Question: I'm using the helper below to export data from our website into a simple Excel spreadsheet. I use the 'CreateAndFormateWorksheet' method to... create and format a worksheet so that all 'datetime' data types will be preserved as well as leading zeros.
This works great, however the fomatting isn't being applied to the last row of the spreadsheet.
I've done some research and can't find anything on the topic, so I'm thinking I must have some setting either out of place or used incorrectly. Any ideas?
'''
public static void ExportData<T>(HttpResponseBase Response, List<T> dataSet, string filename)
{
var pck = new OfficeOpenXml.ExcelPackage();
var ws = CreateAndFormatWorksheet(pck, dataSet);
Response.Clear();
Response.ContentType = "application/vnd.openxmlformats-officedocument.spreadsheetml.sheet";
Response.AddHeader("content-disposition", "attachment; filename=" + filename + ".xlsx");
Response.BinaryWrite(pck.GetAsByteArray());
Response.Flush();
Response.End();
}
private static ExcelWorksheet CreateAndFormatWorksheet<T>(OfficeOpenXml.ExcelPackage pck, List<T> dataSet)
{
ExcelWorksheet ws = pck.Workbook.Worksheets.Add("Monet_Export_" + DateTime.Now.ToString());
ws.Cells["A1"].LoadFromCollection(dataSet, true);
dynamic first = dataSet[0];
string rowCount = dataSet.Count.ToString();
int i = 0;
foreach (PropertyInfo info in typeof(T).GetProperties())
{
string column = columnIndex[i];
string indexer = column + "2:" + column + rowCount;
if (info.PropertyType == typeof(DateTime))
{
ws.Cells[indexer].Style.Numberformat.Format = "mm/dd/yyyy";
}
else
{
// Treat any other column as text to preserve leading 0's
ws.Cells[indexer].Style.Numberformat.Format = "@";
}
i++;
}
return ws;
}
'''
Here is a screen shot of the spreadsheet. Notice the 'datetime' columns are fomatted correctly in the first two rows, incorrectly in the last.

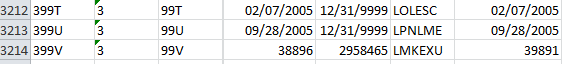
Answer: Remember that with '.LoadFromCollection(dataSet, true);', the 'true' boolean tells it to included a header row which makes your table height = rowcount + 1 for the header line. So just change it:
'''
//+1 for the header line
string rowCount = (dataSet.Count + 1).ToString();
'''